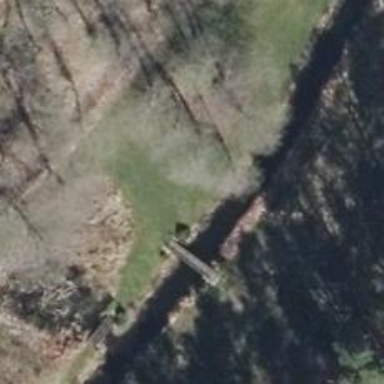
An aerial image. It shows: Path on bridge.